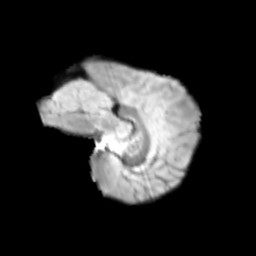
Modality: T2w
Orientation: sagittal
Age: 11
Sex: female
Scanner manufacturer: siemens
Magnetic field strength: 3 T
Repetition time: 3.8 s
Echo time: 0.07 s